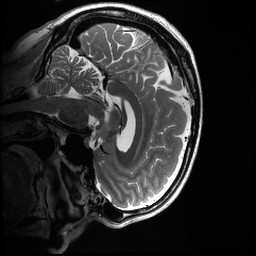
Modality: T2w
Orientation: sagittal
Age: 46
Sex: male
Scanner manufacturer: ge
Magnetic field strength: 3 T
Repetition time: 2.614 s
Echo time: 0.07579 s